Question:
I have these link buttons with text underneath. Right now I am using a table to get everything into alignment. But my boss wants wants a mouseover to trigger both the image and the text state to change. So ideally I would wrap both image and text in '<a>' and use css:hover. But I can't figure out how to do it. I've tried lists so far with no success. I would like something like:
'''
<li><img src="" /><br /><a>href</a></li>
'''
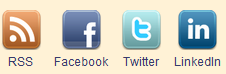
Answer: Something like this ?
- - - - 'text-align:center'
example: <URL>